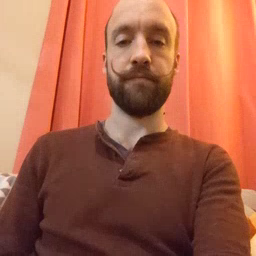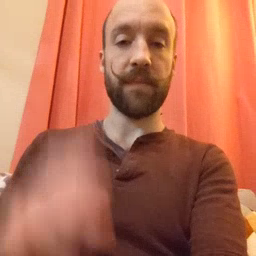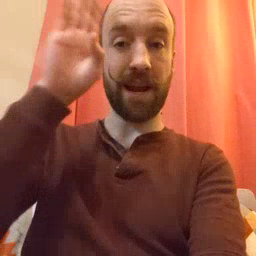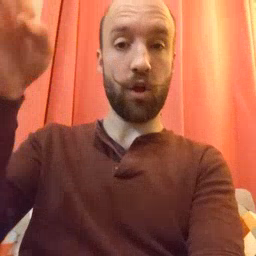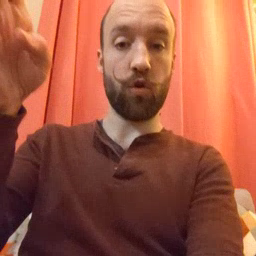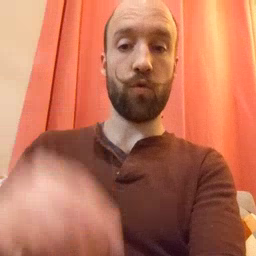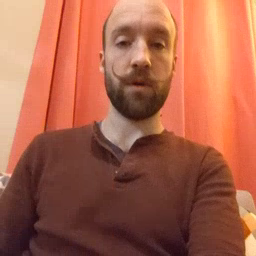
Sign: hello